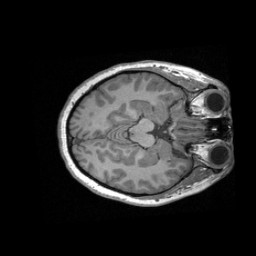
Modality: T1w
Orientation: axial
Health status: healthy
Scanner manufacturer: siemens
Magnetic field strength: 3 T
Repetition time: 2.3 s
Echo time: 0.00287 s